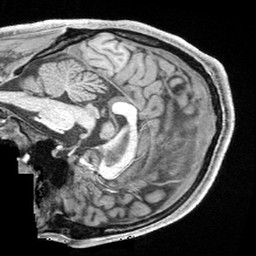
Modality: T1w
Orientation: sagittal